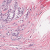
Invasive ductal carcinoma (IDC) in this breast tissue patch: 1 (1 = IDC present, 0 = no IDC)